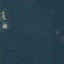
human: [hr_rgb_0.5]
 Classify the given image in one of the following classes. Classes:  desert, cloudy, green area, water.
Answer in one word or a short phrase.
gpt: green area